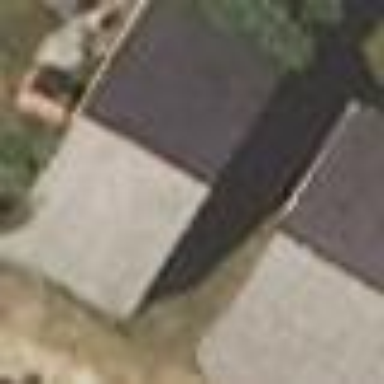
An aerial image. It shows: Shed building.